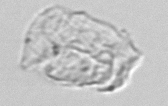
Label: detritus_transparent